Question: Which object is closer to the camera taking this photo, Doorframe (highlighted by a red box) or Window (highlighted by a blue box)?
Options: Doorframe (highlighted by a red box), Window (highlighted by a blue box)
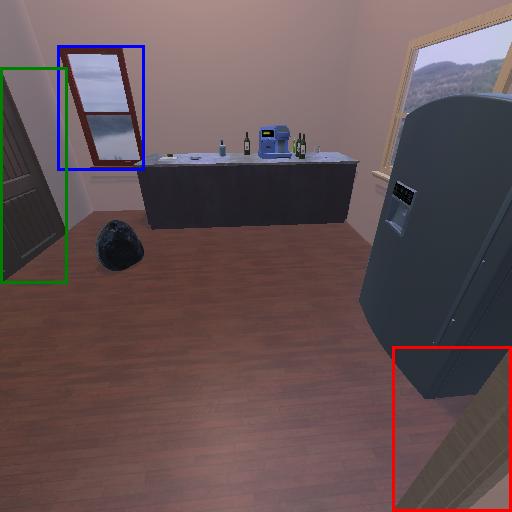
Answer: Doorframe (highlighted by a red box)